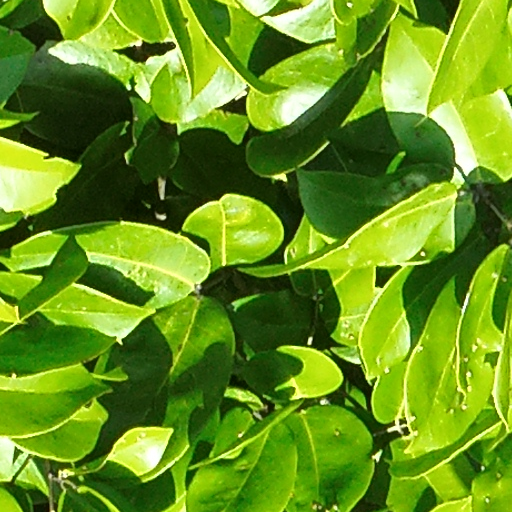
Species: Prioria copaifera
GBIF accepted scientific name: Prioria copaifera
Crown area (m\u00b2): 205.05